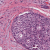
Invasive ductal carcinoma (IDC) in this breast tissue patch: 1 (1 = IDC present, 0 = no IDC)